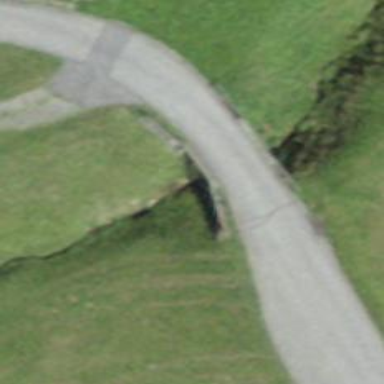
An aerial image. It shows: Tertiary road passing over bridge.